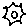
Label: sun